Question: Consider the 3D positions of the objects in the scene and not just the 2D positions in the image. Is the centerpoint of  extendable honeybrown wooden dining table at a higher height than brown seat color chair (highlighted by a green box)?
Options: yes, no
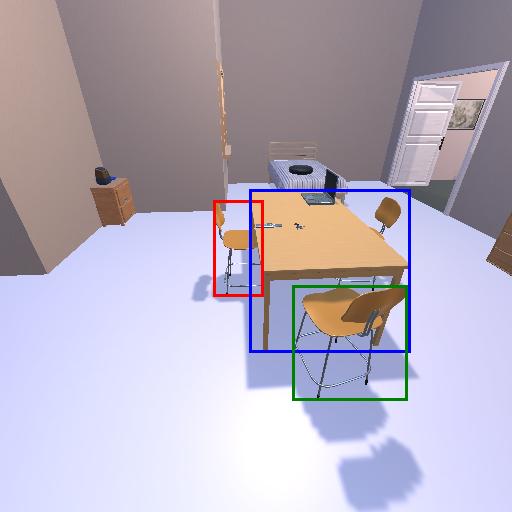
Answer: yes